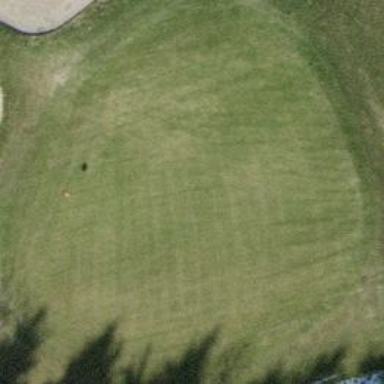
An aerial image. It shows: Picturesque green golfing area with grass land use.